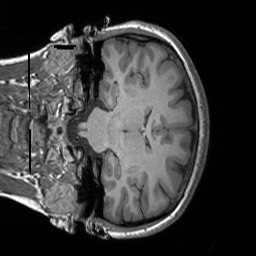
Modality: T1w
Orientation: coronal
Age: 26
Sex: female
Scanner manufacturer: siemens
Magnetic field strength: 3 T
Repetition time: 1.9 s
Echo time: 0.00252 s